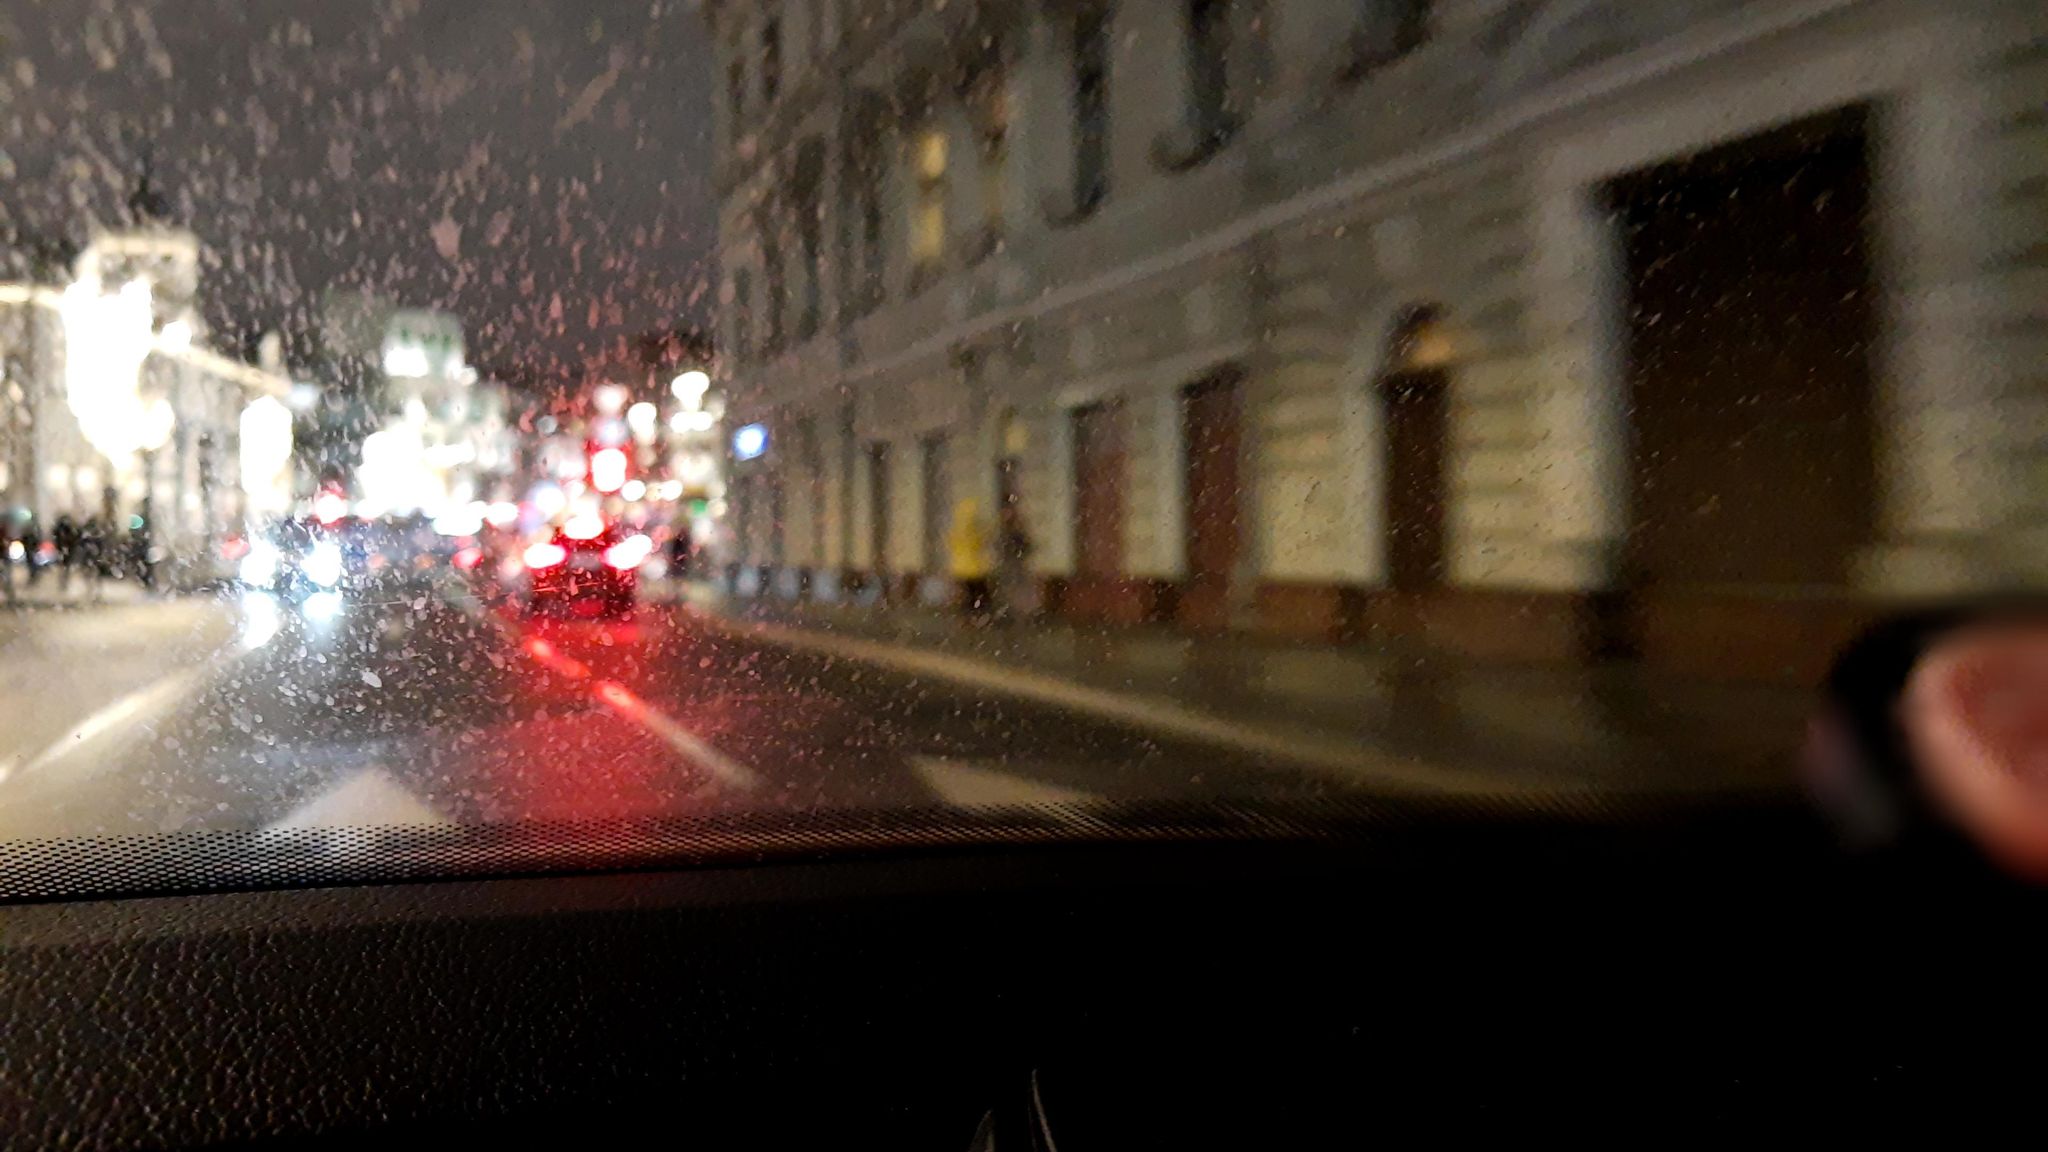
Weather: clear
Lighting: night
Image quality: slightly poor
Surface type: driving surface
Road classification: footway
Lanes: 4
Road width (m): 4
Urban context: urban centre
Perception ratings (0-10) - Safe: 1.6, Lively: 8.95, Beautiful: 4.03, Boring: 3.8, Depressing: 4.87, Wealthy: 6.2